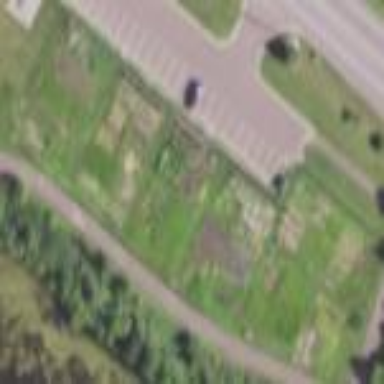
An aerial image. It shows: Area designated for allotments.